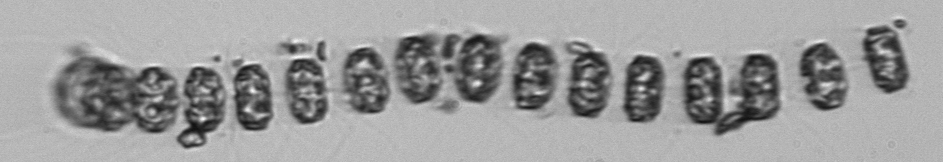
Label: Thalassiosira